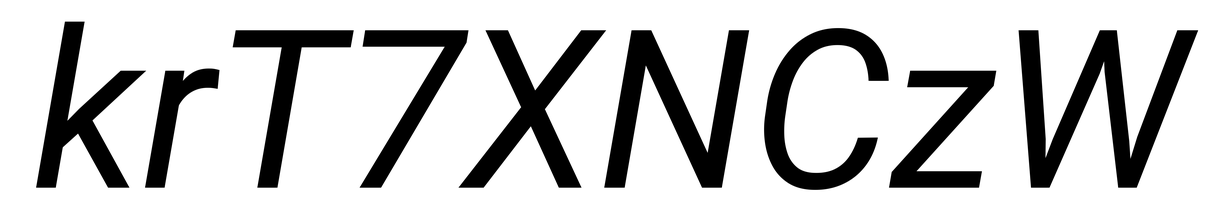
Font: Roboto-Italic_Italic